Question: I am working for IOS 5.0 as minTarget
I have a UIImageView to which i want to assign a resizable image, so that image don't get stretch from corners.
i have tried setting content mode of UIImageView to UIViewContentModeScaleToFill. But the image appears as tiled.
here's the code
'''
UIImage *bgImage = [[UIImage imageNamed:@"ImgViewBg"] resizableImageWithCapInsets:UIEdgeInsetsMake(2, 2, 2, 2)];
imgView.contentMode = UIViewContentModeScaleToFill;
imgView.image = bgImage;
'''
I am looking for the same effect as we have with 9patch images in android
here's the image i am trying on

I just gave an another look at the documentation of resizeableImageWithCapInsets. It says it tiles the the area which is not under cap. I think that what causing the tiled pattern. Is there any workaround to this so that i can have 9Patch style image??
# EDIT
According to Apple Docs
upto IOS 5.0 following works for my req.
[[UIImage imageNamed:@"textViewBg"] stretchableImageWithLeftCapWidth:6 topCapHeight:6];
(as mentioned by Dipen Panchasara)
IOS6.0 and later following works for my req.
- (UIImage *)resizableImageWithCapInsets:(UIEdgeInsets)capInsets resizingMode:(UIImageResizingMode)resizingMode
IOS 5.0 and later (which i required)
- (UIImage *)resizableImageWithCapInsets:(UIEdgeInsets)capInsets
above function does not work in my case, as it tiles the image not under cap.
so for IOS 5.0 to IOS 6.0 i was not able to find anything which solves my requirement.
For now i moving to use Dipen Panchasara solution, i hope it stays stable
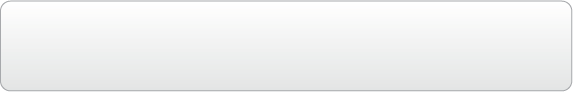
Answer: '''
// Use following code to make stretchableBackground
UIImage *bgImage = [[UIImage imageNamed:@"ImgViewBg"] stretchableImageWithLeftCapWidth:13 topCapHeight:13];
[imgView setImage:bgImage];
'''